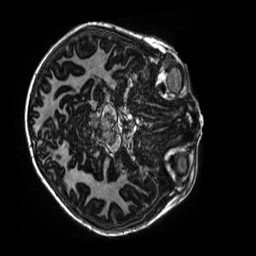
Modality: MP2RAGE
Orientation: axial
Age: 10
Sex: male
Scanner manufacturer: siemens
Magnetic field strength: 3 T
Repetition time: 4 s
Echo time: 0.00303 s